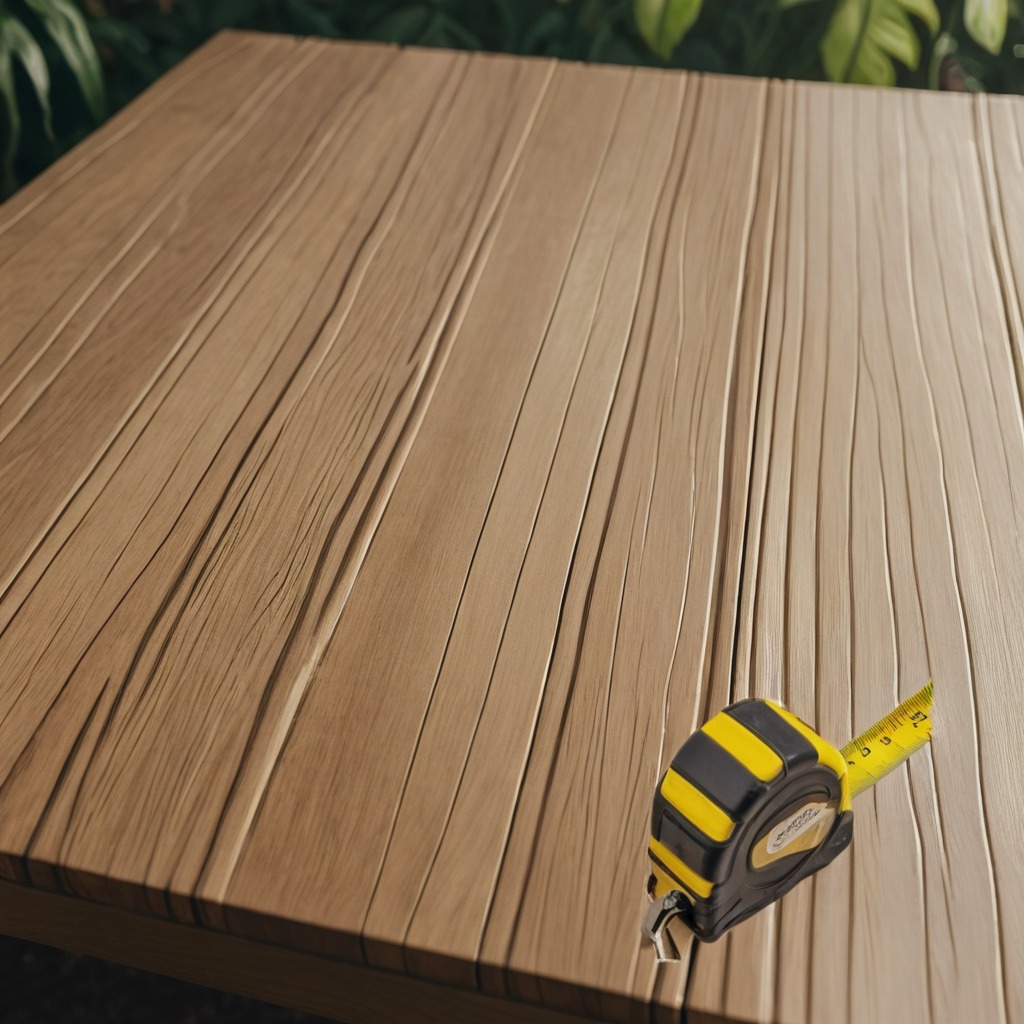
A measuring tape is lying on the wooden table inside a jungle field workshop tent.